Field crop: tomato
Growth stage: 1
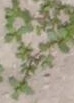
Species: portulaca